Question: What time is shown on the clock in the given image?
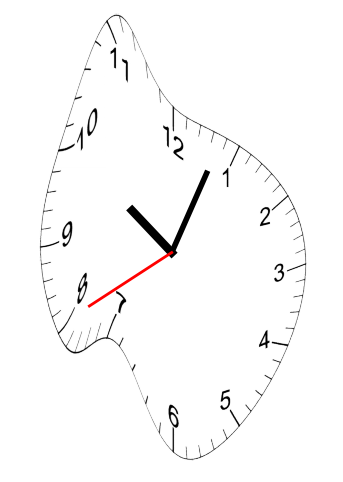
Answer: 10:03:40